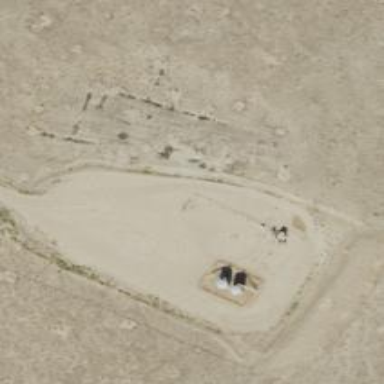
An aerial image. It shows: Petroleum well.